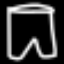
Label: pants